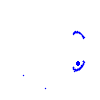
Particle: proton